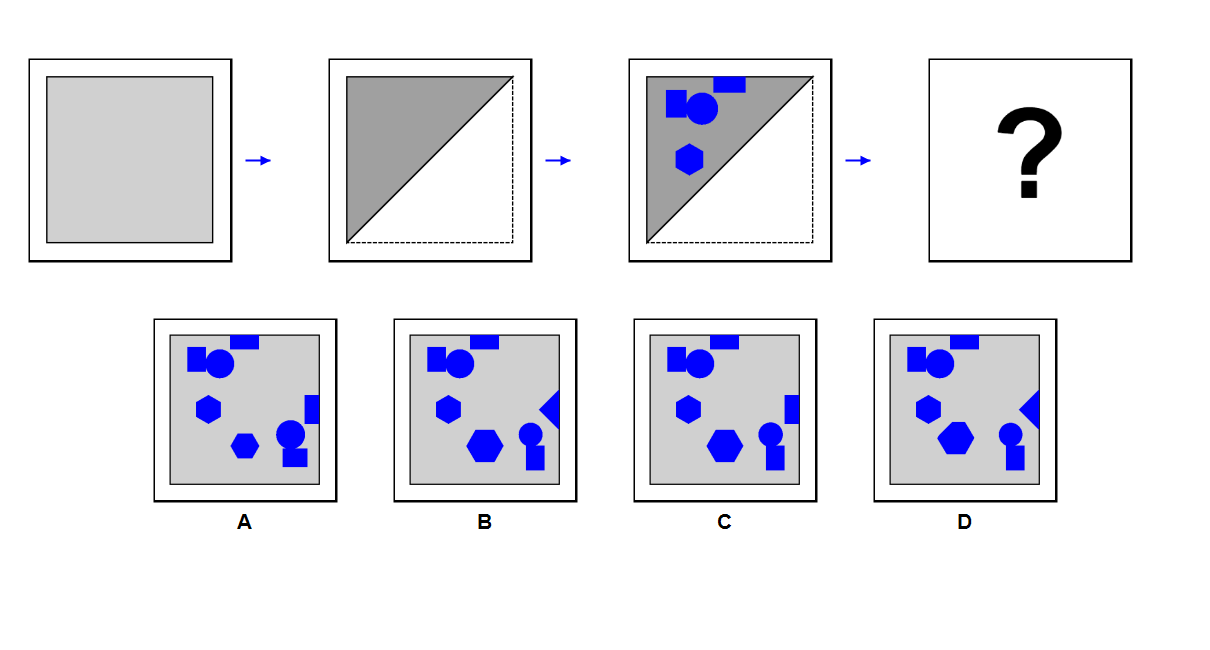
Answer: A